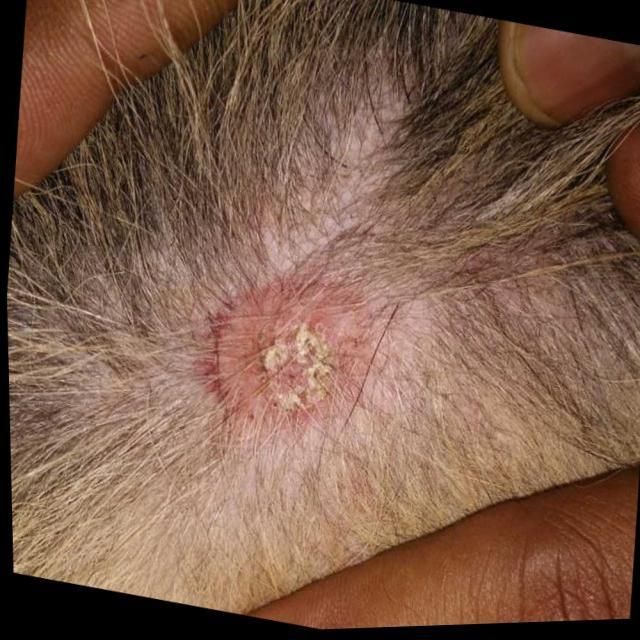
Canine ringworm (Dermatophytosis) — fungal infection caused by Microsporum or Trichophyton. Presents with circular alopecia, scaling, crusting, and broken hairs.